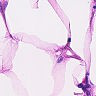
Metastatic tissue present: no